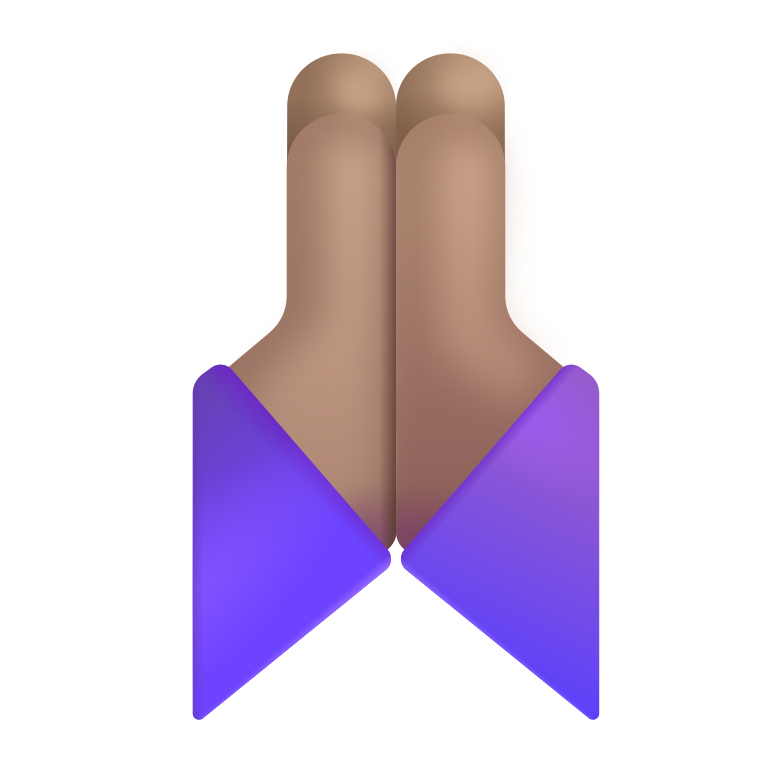
folded hands color